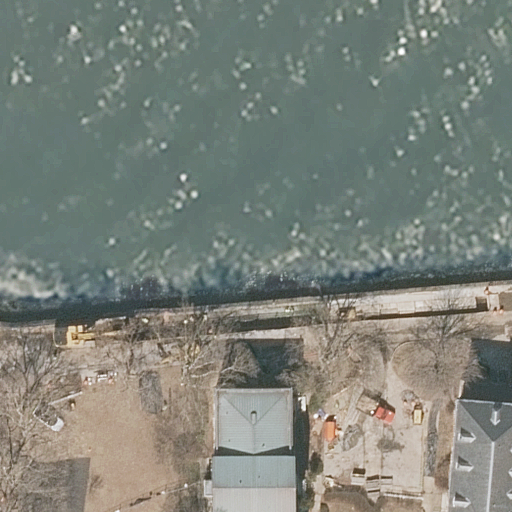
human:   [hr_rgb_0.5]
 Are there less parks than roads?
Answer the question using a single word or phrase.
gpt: no

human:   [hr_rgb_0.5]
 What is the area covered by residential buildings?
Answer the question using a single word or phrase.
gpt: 668m2

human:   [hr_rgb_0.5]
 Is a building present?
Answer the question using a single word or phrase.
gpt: yes

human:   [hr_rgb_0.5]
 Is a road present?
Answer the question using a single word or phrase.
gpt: yes

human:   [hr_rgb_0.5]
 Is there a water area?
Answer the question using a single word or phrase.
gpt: yes

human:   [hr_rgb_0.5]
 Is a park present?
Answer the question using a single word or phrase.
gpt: yes

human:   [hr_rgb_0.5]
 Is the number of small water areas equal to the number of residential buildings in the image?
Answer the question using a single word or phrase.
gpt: no

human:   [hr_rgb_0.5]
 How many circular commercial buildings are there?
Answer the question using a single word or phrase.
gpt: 0

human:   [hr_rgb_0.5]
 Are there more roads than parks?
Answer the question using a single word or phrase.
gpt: no

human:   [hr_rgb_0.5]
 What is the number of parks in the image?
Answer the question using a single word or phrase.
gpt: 1

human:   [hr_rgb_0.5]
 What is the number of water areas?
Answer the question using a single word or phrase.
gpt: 1

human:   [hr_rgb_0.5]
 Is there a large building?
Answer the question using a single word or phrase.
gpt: no

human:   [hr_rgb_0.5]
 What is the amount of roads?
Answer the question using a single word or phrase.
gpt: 1

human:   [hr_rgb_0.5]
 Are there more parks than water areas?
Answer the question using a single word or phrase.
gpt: no

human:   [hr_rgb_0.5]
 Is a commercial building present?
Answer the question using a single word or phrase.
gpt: no

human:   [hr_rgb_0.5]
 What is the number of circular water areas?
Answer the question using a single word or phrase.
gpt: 0

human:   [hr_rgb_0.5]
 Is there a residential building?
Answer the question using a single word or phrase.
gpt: yes

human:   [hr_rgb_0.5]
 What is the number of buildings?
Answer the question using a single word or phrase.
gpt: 2

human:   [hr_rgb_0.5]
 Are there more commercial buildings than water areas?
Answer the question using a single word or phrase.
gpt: no

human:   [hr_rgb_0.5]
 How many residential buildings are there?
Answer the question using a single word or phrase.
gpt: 2

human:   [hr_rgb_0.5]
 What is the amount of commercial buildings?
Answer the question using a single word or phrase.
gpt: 0

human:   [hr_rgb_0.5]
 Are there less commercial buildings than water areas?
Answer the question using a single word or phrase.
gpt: yes

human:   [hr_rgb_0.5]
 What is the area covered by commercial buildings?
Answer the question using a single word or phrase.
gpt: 0m2

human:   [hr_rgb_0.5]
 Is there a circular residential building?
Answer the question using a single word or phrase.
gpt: no

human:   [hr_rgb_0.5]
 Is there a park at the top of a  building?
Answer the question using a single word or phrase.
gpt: no

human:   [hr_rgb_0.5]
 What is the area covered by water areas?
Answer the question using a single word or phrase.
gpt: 6024m2

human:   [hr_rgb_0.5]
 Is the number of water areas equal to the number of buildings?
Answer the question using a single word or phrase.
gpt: no

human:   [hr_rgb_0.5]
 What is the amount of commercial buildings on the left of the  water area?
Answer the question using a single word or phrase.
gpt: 0

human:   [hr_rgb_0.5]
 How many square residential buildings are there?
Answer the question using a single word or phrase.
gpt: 0

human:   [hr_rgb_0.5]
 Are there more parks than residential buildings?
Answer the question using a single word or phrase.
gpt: no

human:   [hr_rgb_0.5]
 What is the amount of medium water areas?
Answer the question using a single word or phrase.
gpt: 0

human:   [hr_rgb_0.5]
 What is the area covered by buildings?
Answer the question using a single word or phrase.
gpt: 668m2

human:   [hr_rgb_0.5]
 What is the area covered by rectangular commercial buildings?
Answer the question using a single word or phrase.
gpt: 0m2

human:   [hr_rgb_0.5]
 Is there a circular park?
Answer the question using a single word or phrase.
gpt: no

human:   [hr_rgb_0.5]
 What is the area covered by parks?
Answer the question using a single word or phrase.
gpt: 7693m2

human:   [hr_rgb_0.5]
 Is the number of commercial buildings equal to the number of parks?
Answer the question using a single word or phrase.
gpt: no

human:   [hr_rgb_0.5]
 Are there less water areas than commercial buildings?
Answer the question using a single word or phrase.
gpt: no

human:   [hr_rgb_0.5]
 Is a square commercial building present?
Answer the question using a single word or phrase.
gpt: no

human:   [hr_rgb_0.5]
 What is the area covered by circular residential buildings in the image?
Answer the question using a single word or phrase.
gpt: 0m2

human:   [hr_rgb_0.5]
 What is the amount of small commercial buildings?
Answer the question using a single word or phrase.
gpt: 0

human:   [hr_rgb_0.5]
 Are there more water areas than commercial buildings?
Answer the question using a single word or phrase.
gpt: yes

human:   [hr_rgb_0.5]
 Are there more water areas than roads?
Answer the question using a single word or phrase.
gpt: no

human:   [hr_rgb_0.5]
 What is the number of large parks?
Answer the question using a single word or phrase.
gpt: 1

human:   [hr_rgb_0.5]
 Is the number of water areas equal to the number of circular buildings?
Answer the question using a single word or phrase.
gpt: no

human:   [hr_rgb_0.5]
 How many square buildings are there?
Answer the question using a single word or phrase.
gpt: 0

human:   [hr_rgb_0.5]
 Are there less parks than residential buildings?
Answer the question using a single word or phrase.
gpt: yes

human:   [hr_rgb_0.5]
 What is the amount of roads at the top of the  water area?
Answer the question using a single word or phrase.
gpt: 0

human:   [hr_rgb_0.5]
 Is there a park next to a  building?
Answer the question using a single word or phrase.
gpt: yes

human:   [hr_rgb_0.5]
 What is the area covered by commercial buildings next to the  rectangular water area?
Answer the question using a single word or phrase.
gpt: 0m2

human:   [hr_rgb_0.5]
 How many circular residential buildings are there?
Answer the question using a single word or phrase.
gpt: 0

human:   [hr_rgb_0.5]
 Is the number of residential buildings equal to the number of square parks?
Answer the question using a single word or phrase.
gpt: no

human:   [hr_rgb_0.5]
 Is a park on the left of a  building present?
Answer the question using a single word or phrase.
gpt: yes

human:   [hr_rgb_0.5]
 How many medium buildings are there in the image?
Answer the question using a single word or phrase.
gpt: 2

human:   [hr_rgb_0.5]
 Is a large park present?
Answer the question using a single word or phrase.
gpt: yes

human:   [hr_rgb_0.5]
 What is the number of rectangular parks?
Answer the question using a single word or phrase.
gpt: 1

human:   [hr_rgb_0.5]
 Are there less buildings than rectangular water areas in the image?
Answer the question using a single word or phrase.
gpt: no

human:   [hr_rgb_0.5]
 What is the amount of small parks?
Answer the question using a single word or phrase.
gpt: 0

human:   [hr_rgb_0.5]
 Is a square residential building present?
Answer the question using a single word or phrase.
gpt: no

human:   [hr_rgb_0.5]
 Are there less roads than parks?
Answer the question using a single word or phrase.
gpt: no

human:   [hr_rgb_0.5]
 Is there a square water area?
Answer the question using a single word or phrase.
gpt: no

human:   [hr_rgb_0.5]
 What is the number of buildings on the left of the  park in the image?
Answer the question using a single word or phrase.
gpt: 0

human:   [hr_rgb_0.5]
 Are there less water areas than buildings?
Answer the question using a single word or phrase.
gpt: yes

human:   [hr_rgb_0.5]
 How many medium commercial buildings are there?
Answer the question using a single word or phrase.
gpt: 0

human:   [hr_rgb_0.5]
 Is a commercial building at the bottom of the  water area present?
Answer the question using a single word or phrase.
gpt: no